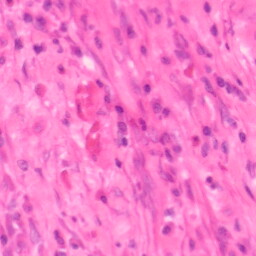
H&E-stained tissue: Colon